Question: I'm trying to follow this tutorial <URL>
However, after I did the Step 5 "Choose a Data Source", the "Import Data" wizard is just disappeared and nothing happens.....
I'm using Windows 2012 R2 and BizTalk adapter pack 2013 R2.
In SSMS, it did show the option for connecting SAP using ".NET Framework Data Provider for mySAP Business Suite

After I key in the SAP details and clicked the Next button, the wizard is automatically closed and no error or any warning pop-out. It should pop up "Choose a Destination" dialog box like the Step 6 in the documentation.
What should I do in order to import SAP data into SQL server?
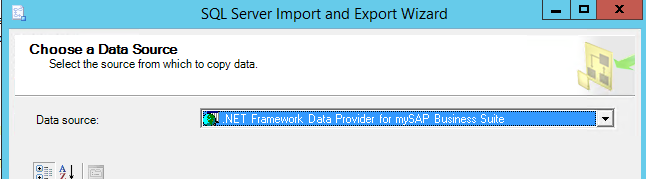
Answer: At the end, I found out that I didn't install Data Provider for SAP and RFCs.
1. Install BizTalk adapters
2. SAP Logon (or other Data Provider for SAP) must be installed.
3. Must install RFCs to SAP before you query in the Import Data task. See tutorial
4. Follow this tutorial to import your data